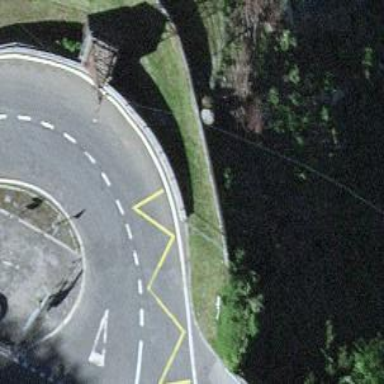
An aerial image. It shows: Bus stop with designated public transport stop position.